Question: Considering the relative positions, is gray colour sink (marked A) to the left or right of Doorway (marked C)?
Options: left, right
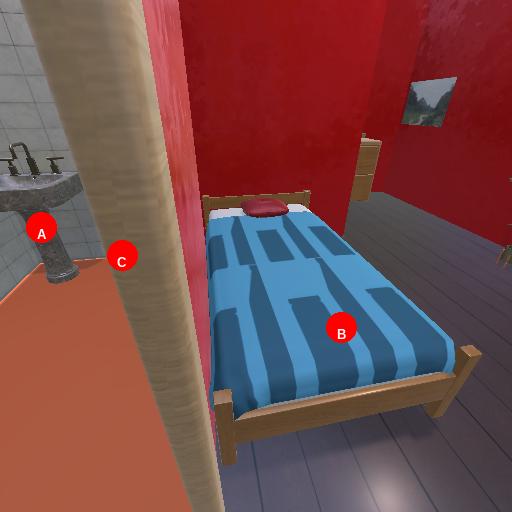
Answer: left